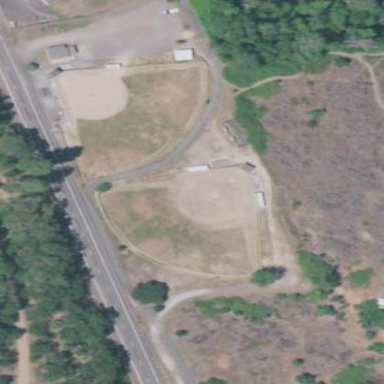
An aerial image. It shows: Baseball pitch for leisure and sports activities.